Field crop: maize
Growth stage: 1
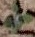
Species: chenopodium